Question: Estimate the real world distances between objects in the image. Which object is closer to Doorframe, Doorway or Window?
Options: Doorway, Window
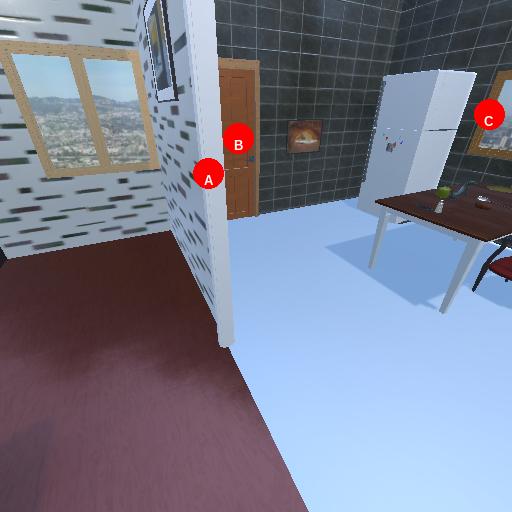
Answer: Doorway